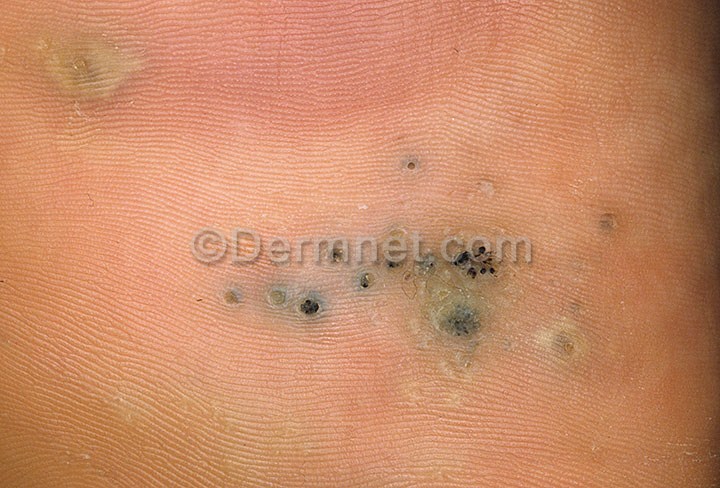
Disease: Warts Molluscum and other Viral Infections